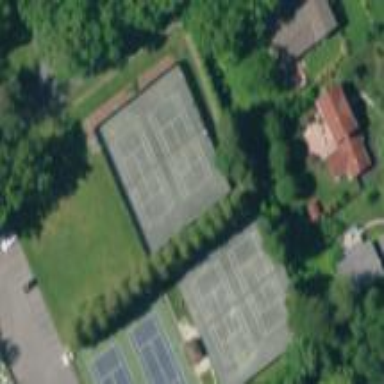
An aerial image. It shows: Paved tennis court on leisure land.